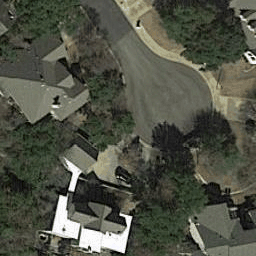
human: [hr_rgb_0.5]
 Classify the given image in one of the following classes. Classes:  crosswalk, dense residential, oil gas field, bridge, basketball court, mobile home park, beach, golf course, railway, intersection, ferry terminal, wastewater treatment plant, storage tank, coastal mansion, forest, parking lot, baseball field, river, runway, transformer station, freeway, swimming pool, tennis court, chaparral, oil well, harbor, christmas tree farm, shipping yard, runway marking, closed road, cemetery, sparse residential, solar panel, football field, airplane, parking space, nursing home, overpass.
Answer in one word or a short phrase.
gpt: closed road